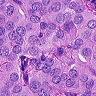
Metastatic tissue present: yes